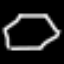
Label: octagon